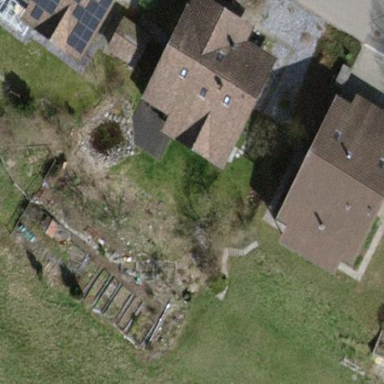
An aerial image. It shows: Detached building.